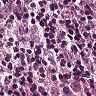
Metastatic tissue present: yes